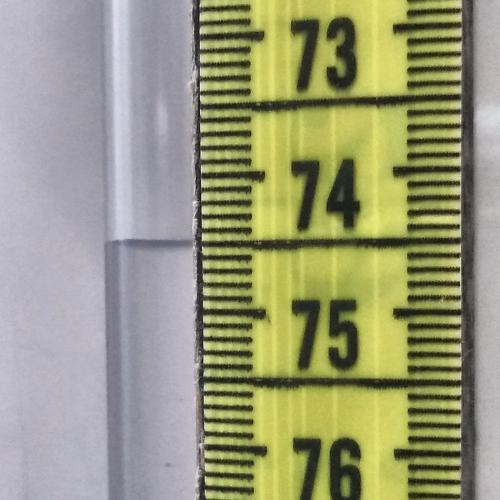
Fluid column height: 74.5 cm